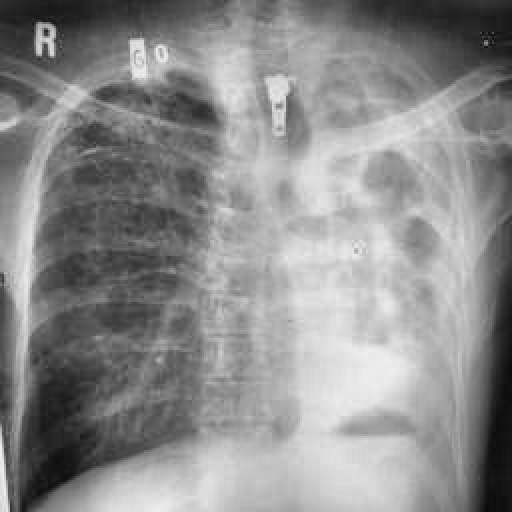
Finding: TUBERCULOSIS